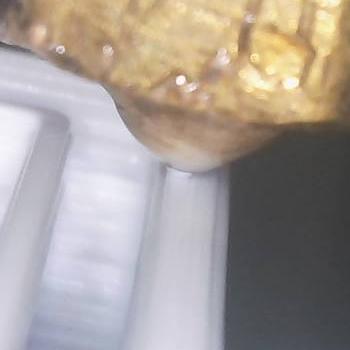
Flow rate: 94%